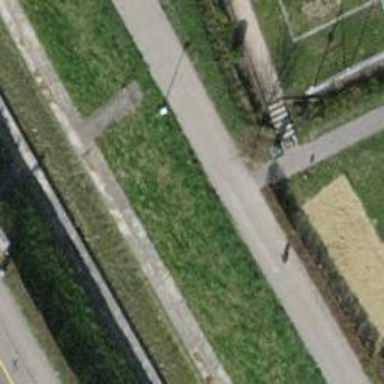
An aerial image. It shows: Asphalt footway.